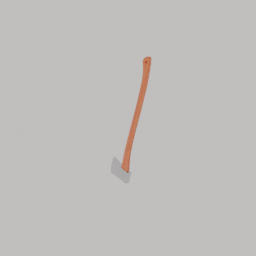
Label: tools